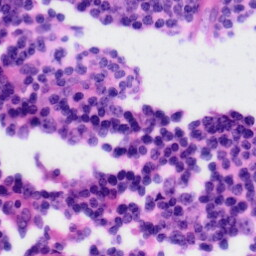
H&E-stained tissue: Tonsil